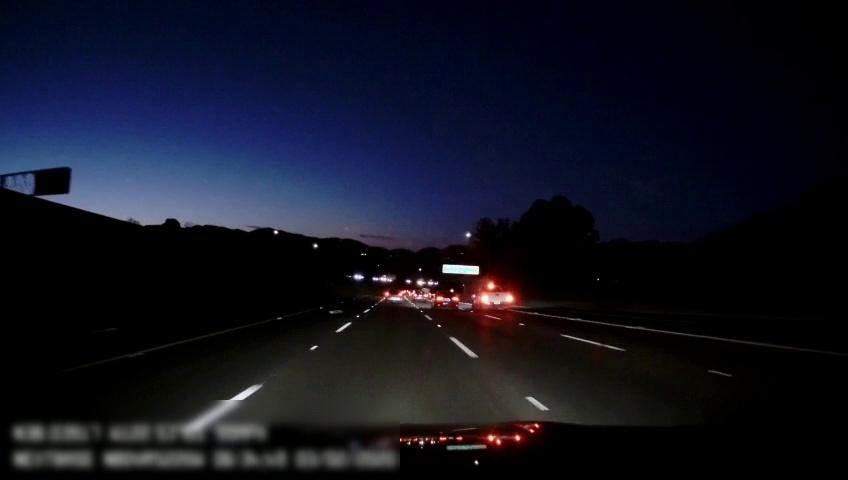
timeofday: Night
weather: Other
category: Drivable Space
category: Vehicles | SUV
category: Vehicles | Car
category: Vehicles | SUV
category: Vehicles | Truck
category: Lanes | Alternate Lane
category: Lanes | Current Lane
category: Lanes | Current Lane
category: Lanes | Alternate Lane
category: Lanes | Alternate Lane
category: Lanes | Alternate Lane
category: Traffic | Signs